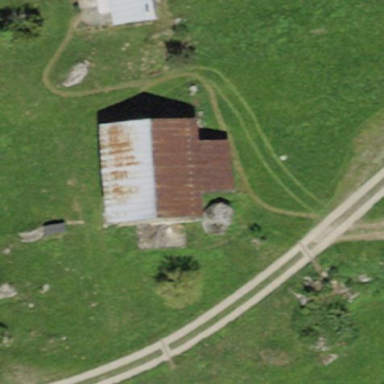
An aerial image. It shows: Shed building.